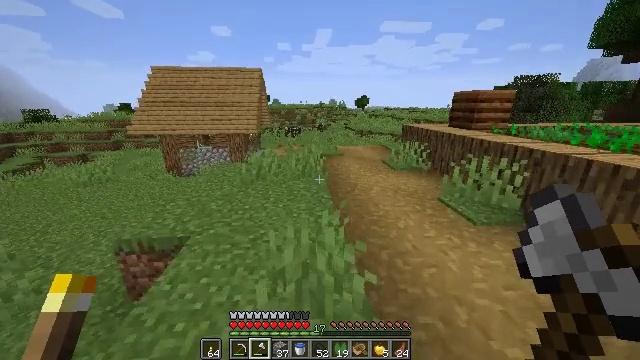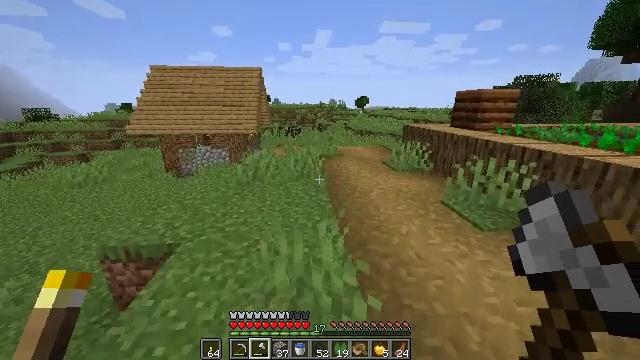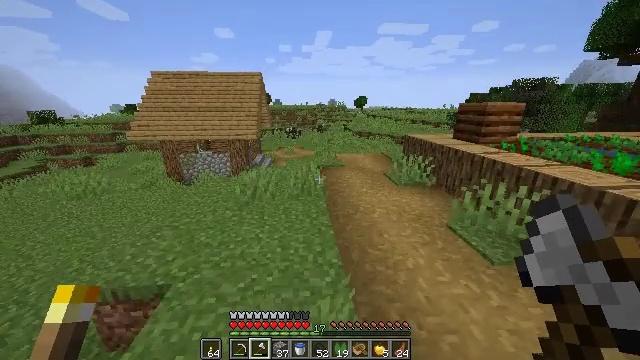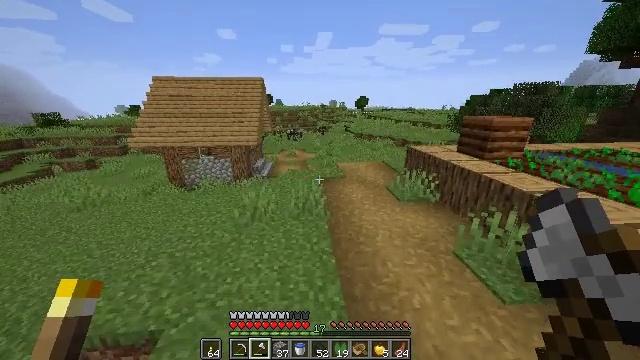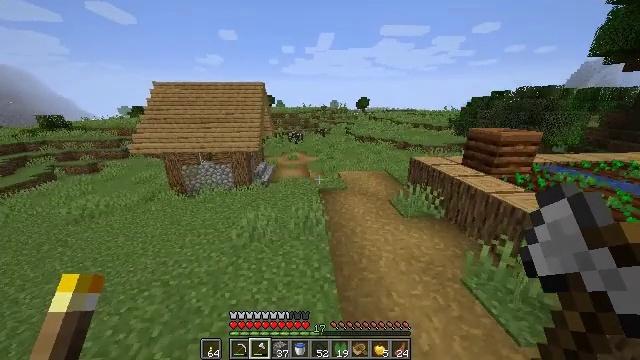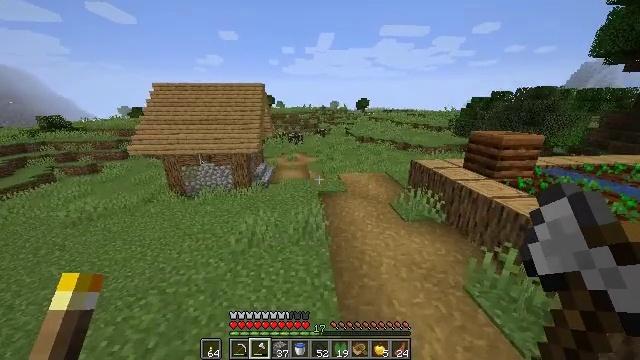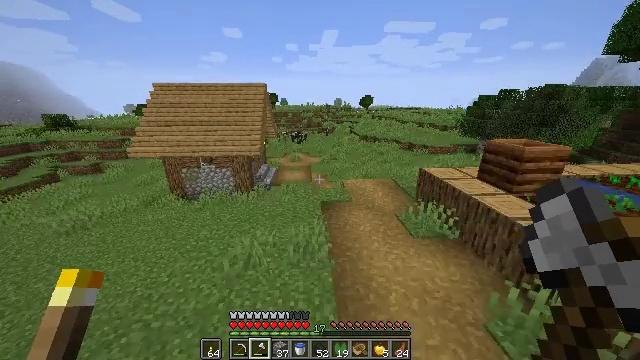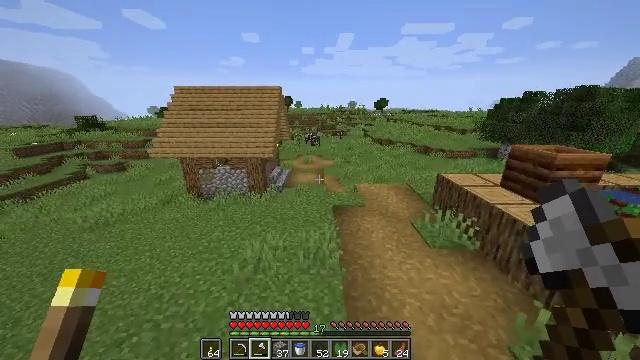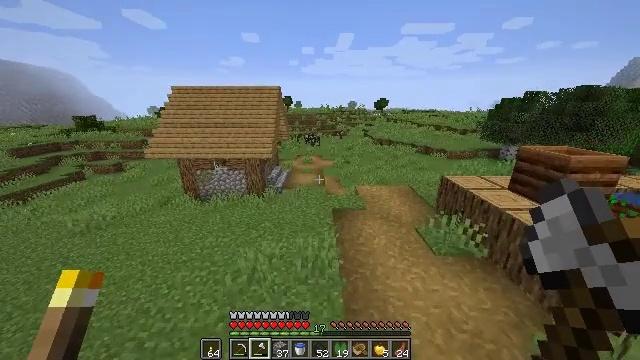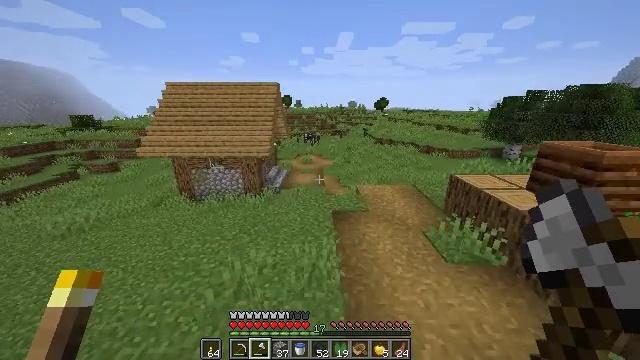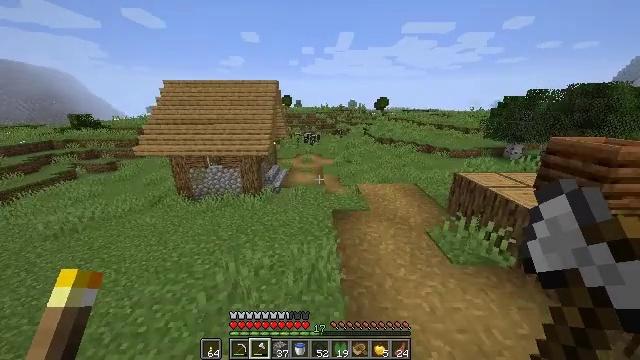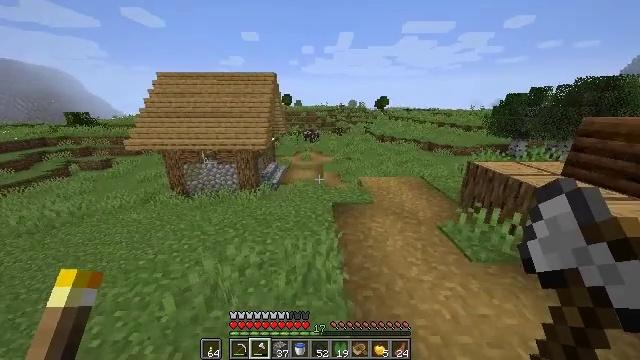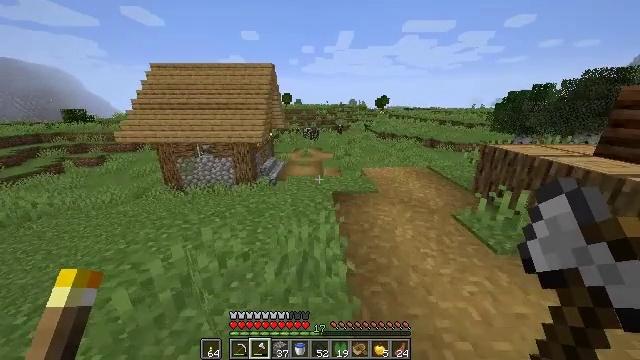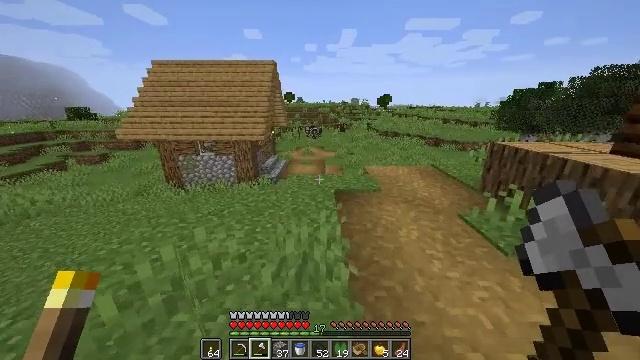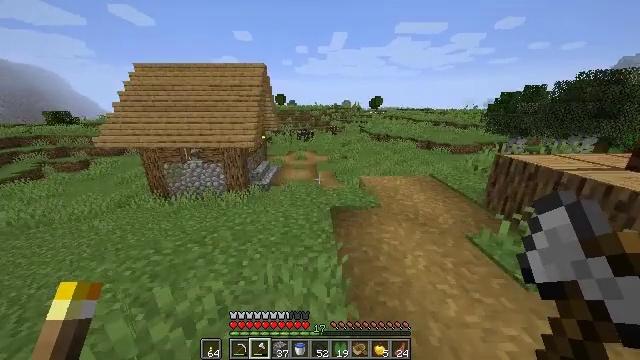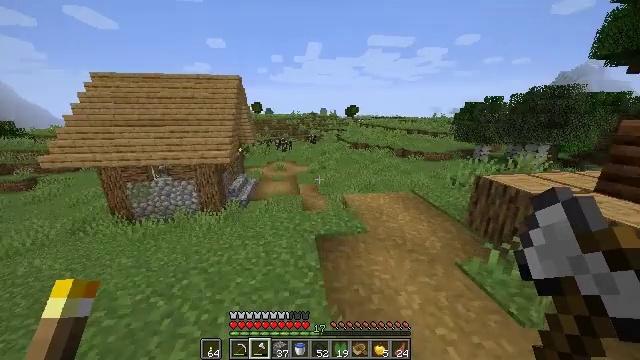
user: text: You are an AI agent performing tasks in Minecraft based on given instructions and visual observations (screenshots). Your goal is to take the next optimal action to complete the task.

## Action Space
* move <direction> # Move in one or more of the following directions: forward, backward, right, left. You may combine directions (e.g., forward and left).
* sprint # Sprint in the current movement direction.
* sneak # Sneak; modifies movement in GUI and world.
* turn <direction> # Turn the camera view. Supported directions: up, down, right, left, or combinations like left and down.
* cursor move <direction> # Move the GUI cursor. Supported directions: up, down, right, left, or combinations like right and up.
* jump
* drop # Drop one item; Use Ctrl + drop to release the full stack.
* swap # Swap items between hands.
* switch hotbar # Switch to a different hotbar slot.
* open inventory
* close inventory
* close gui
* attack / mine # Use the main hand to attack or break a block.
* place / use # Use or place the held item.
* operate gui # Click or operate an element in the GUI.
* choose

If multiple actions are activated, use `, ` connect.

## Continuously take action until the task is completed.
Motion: motion action
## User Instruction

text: Harvest hay blocks from the village.
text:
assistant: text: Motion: move forward, sprint, jump
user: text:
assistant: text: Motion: move forward, sprint, jump
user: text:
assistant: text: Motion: move forward, sprint, jump
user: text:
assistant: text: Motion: move forward, sprint, jump
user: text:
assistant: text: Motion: move forward, sprint, jump
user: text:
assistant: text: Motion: move forward, sprint, jump
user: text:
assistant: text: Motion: move forward, sprint, turn left, jump
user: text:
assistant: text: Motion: move forward, sprint, jump
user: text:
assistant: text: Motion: move forward, sprint, jump
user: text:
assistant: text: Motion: move forward, sprint, jump
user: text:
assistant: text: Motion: move forward, sprint, jump
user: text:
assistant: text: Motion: move forward, sprint, jump
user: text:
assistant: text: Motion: move forward, sprint, jump
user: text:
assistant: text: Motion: move forward and move left, sprint, turn right, jump
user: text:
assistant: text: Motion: move forward and move left, sprint, turn right and up, jump
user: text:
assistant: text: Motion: move forward and move left, sprint, turn right, jump
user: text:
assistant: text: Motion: move forward and move left, sprint, turn right, jump
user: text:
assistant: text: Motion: move forward and move left, sprint, turn right, jump
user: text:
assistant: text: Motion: move forward and move left, sprint, jump
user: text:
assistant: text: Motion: move forward and move left, sprint
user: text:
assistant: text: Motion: move forward and move left, sprint
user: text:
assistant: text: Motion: move forward and move left, sprint
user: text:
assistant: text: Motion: move forward and move left, sprint
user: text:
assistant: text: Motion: move forward and move left, sprint
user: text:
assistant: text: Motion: move forward and move left, sprint, jump
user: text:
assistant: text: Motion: move forward and move left, sprint, jump
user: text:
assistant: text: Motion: move forward and move left, sprint, jump
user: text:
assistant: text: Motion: move forward and move left, sprint, turn down, jump
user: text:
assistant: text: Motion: move forward and move left, sprint, turn left and down
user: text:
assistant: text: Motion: move forward and move left, sprint, turn left and down